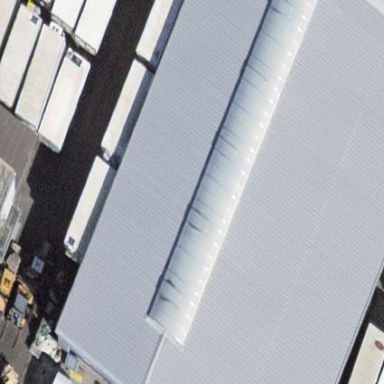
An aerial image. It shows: Gabled building with metal sheet roof in light slate gray color. The roof orientation is along the building.